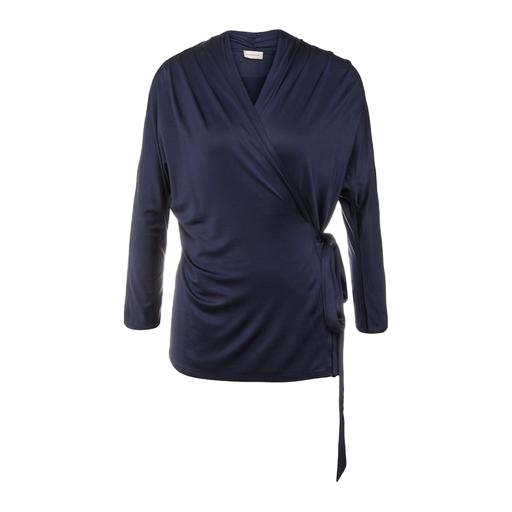
wrap-front top, blue faux-wrap top, blue wrap artist top navy, white background